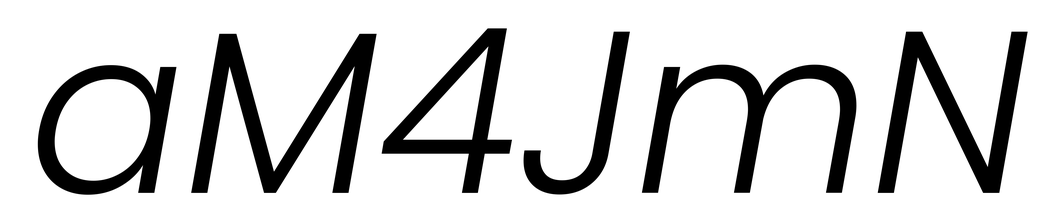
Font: Poppins-LightItalic